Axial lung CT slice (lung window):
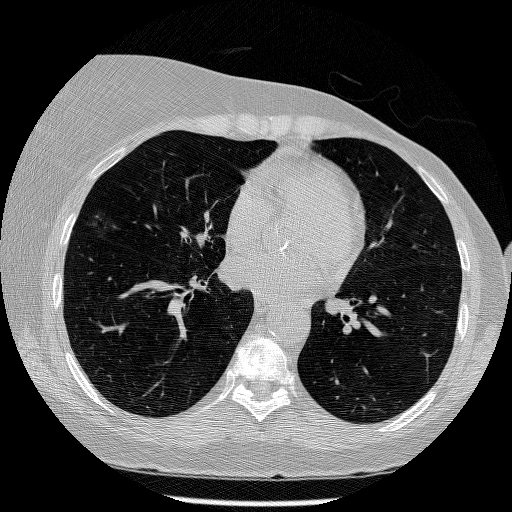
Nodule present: yes
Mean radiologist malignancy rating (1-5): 5